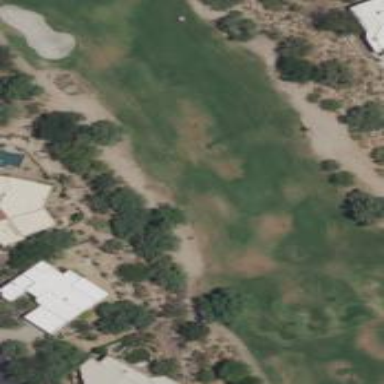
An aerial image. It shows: Path for golf carts.